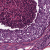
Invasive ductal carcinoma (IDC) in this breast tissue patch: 0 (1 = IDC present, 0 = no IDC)